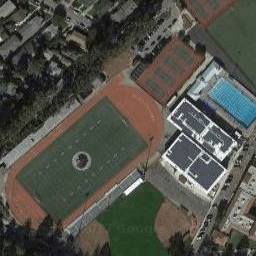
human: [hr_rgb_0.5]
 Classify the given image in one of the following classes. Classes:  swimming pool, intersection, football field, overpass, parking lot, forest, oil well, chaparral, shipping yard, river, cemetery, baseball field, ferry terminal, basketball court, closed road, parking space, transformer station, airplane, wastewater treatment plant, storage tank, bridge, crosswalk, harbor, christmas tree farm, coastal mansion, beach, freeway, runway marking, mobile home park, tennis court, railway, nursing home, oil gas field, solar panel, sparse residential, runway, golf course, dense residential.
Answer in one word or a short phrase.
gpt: football field